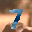
Label: 7